Question: I'm trying to convert a image mockup into HTML/CSS and I'm struggling to get the navbar working:
JSFiddle code:
<URL>
Full-screen JSFiddle output:
<URL>
This is the mockup of the navbar:

The idea is that normally it will only have the hamburger icon and the "Menu" text, and then when you hover, it should open downwards and display the glyphicons and text.
I'm not sure how to integrate the glyphicons into the existing '<li>' elements (Should I just use a '<br>' to split the lines?) - and then using CSS positioning so that it opens up and closes.
'''
#nav > a
{
display: none;
}
#nav li
{
position: relative;
}
/* first level */
#nav > ul
{
height: 3.75em;
}
#nav > ul > li
{
width: 25%;
height: 100%;
float: left;
}
'''
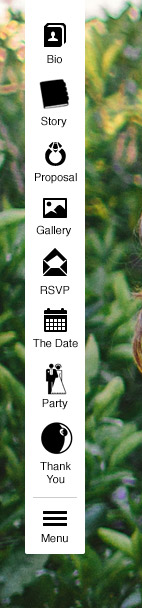
Answer: This should get you closer. I'd make your glyph icons block elements. If you want a nice animation either use CSS3 or jQuery.
'''
<ul>
<li>
<ul>
<li><a href="#biography"><img src="http://placehold.it/50x50"/>Bio</a>
</li>
<li><a href="#story"><img src="http://placehold.it/50x50"/>Story</a>
</li>
<li><a href="#proposal"><img src="http://placehold.it/50x50"/>Proposal</a>
</li>
<li><a href="#gallery"><img src="http://placehold.it/50x50"/>Gallery</a>
</li>
<li><a href="#rsvp"><img src="http://placehold.it/50x50"/>RSVP</a>
</li>
<li><a href="#thedate"><img src="http://placehold.it/50x50"/>The Date</a>
</li>
<li><a href="#party"><img src="http://placehold.it/50x50"/>Party</a>
</li>
<li><a href="#thankyou"><img src="http://placehold.it/50x50"/>Thank You</a>
</li>
</ul> <a href="/">Menu</a>
</li>
</ul>
'''
'''
#nav > a {
display:none;
}
#nav ul {
list-style:none;
margin:0;
padding:0;
}
#nav li {
position: relative;
}
/* first level */
#nav > ul > li {
float: left;
}
/* second level */
#nav li ul {
display: none;
}
#nav li:hover ul {
display: block;
}
#nav li ul img {
display:block;
min-width:100%;
}
#nav li ul li {
text-align:center;
}
'''
<URL>